Question: I have a webpage A.html. There are 3 other web pages a1.html a2.html a3.html. a1, a2 and a3 should always open in the iframe inside A.html.
Now there is another webpage B.html which has links to A, a1, a2 and a3. Link for A is not a problem, but how do i put links in B for a1 a2 and a3 so that they open in the iframe inside A?

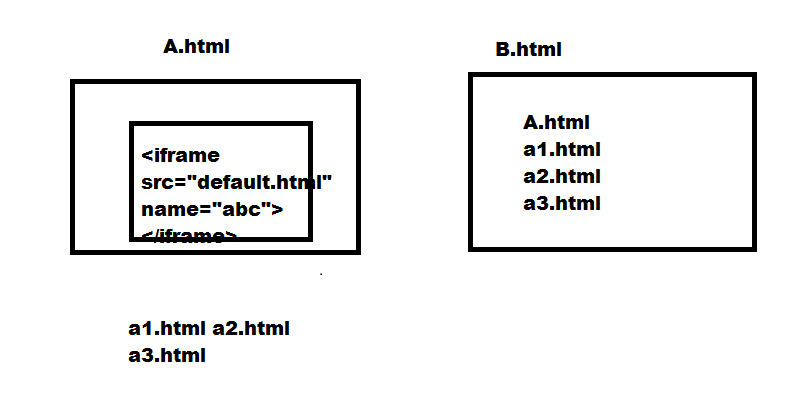
Answer: I suppose you want a structure similar to this:
'''
B-----------------------
A---------------------
a1-----------------
a2-----------------
a3-----------------
'''
Means that 'B' has links to 'A' and 'A' has links to 'a1', 'a2' and 'a3'.
If this is the scenario, then just link 'a1', 'a2' and 'a3' to 'A.html'. After than link 'A.html' to the 'iframe' in 'B.html'.
Code could be something like:
'''
<iframe src="A.html"></iframe>
'''
'''
<iframe src="a1.html"></iframe>
<iframe src="a2.html"></iframe>
<iframe src="a3.html"></iframe>
'''
And then you could separately have 'a1', 'a2' and 'a3' html files that would have some stuff.
'a1''a2''a3''B.html''A.html'
---
This is the structure you will get by using proper width and heights:

If this is not your scenario, then explain a bit more in your question.
---
If I understand you correctly, you want the links on 'B.html' to open 'a1', 'a2' and 'a3'
in 'A.html'. So for instance, I clicked on 'a1' which shall open 'a1' inside 'A.html'.
This can not be done just by plain html because your links are on a separate page. So, somehow you need to tell the other page (in your case 'A.html') to open 'default', 'a1'... and so on.
You can do this using plain 'javascript'. In 'B.html' in your links, you need to send the information to 'A.html' about what file to open in the 'iframe':
'''
<a href="A.html">A</a>
<a href="A.html#a1">a1</a>
<a href="A.html#a2">a2</a>
<a href="A.html#a3">a3</a>
'''
The '#a1', '#a2'... will tell your 'A.html' page to open the requested page in its iframe.
Now you need to read these hash values on 'A.html'. You can do this when body triggers 'onload' event.
'''
<body onload="changeSrc()">
<!-- Load the default page in the iframe, for instance a1.html -->
<iframe id="abc" src="a1.html"></iframe>
<script>
function changeSrc() {
var hash = window.location.hash;
var frame = document.getElementById("abc");
if(hash == "#a1") {
frame.src = "a1.html";
}
else if(hash == "#a2") {
frame.src = "a2.html";
}
else if(hash == "#a3") {
frame.src = "a3.html";
}
else {
// default
frame.src = "a1.html";
}
}
</script>
</body>
'''
This will do the task.
So, by using 'window.location.hash' you are actually getting the value that you have passed in the 'url', say '#a1', '#a2',... And by checking which page was requested in the 'if/else' condition, you are setting the source of the frame to that particular page.
Hope this is what you want to achieve.